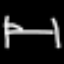
Label: bed